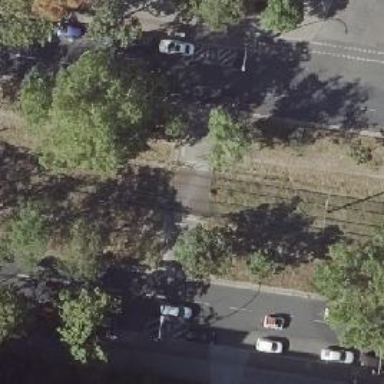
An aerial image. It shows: Traffic island located on footway.